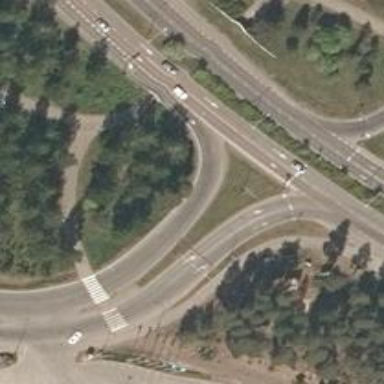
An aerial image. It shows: Asphalt road with secondary link designation.